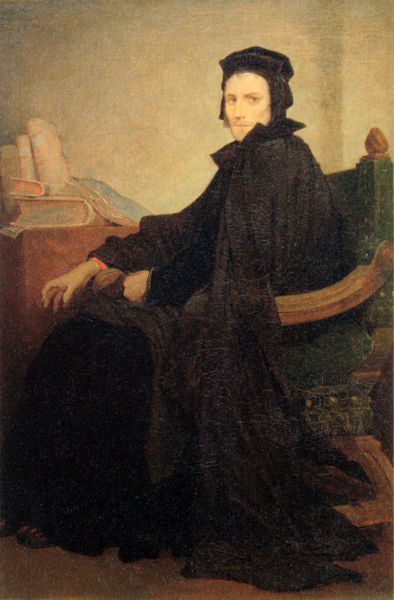
Titel: Mephisto in Fausts Kleidern
Künstler: Gabriel von Max
Standort: München
Institution: Sammlung Plock, Courtesy Galerie Konrad Bayer
Schlagwörter: blau, fuß, gemälde, hand, mann, schatten, umhang, grün, ocker, sitzen, braun, holz, hut, licht, mund, nase, orange, profil, raum, schwarz, stuhl, tisch, zimmer, blick, rot, beige, haube, kappe, mütze, regal, wand, augen, blass, falten, gesicht, halten, inkarnat, kleidung, kragen, mensch, samt, trauer, bildnis, herr, hände, innenraum, portrait, porträt, öl, boden, gewand, haare, mantel, pose, sessel, sitzend, lippen, poträt, schulter, beine, kopfbedeckung, bein, füße, wangen, bücher, papiere, schrank, schreibtisch, lehne, sitz, fußboden, haltung, romantik, chair, kaiser, könig, polster, robe, sitting, witwe, faltenwurf, nägel, knöpfe, nieten, wände, buch, lehnstuhl, inkarant, schriften, manschette, posieren, schuh, rolle, knauf, junger mann, androgyn, rollen, priester, luther, stapel, male, gelehrter, goethe, schmallippig, verdreht, zapfen, papierrollen, spannung, figure, augne, zimer, theologe, bidlnis, mannn, fußspitze, versteift, schwarzer mantel, ten, 17. jahrhundert, mann portrait, scrolls, schreibtischstuhl